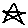
Label: star